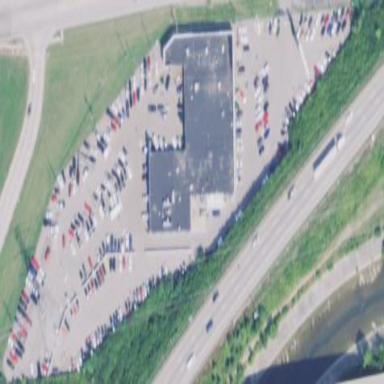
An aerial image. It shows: Car shop.